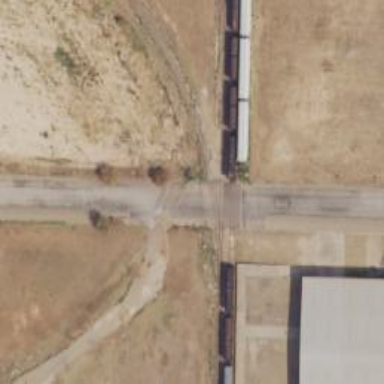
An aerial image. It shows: Level crossing along the railway.